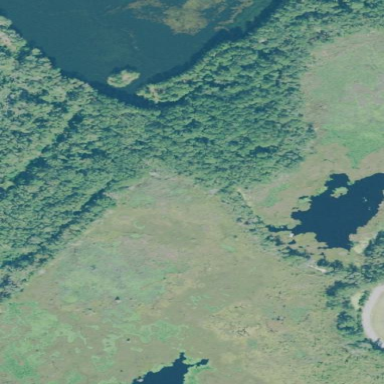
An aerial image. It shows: This is non-forested wetland area.